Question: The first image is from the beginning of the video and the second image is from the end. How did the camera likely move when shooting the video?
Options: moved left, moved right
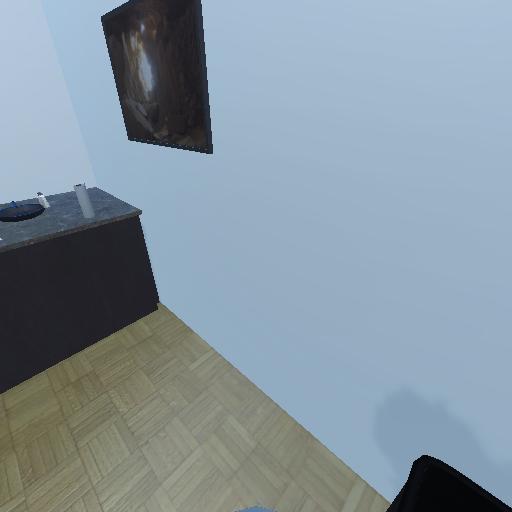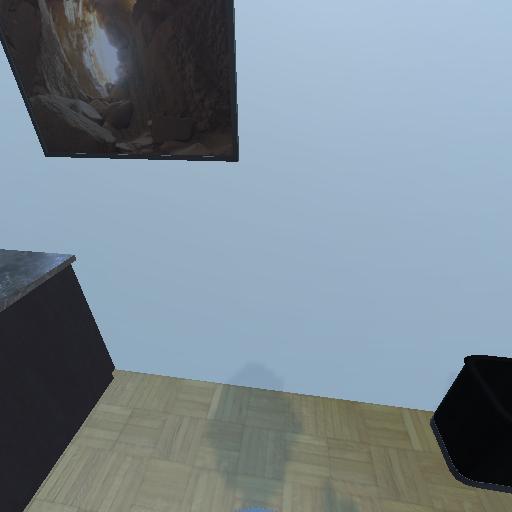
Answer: moved left